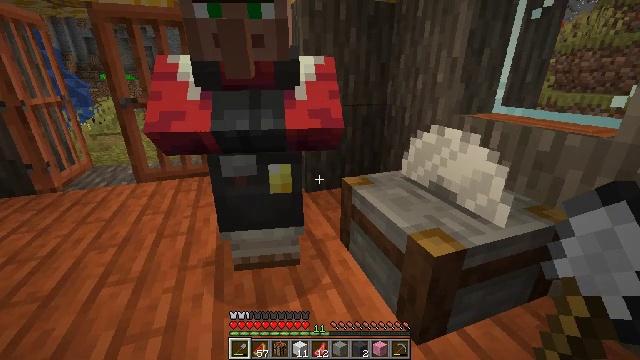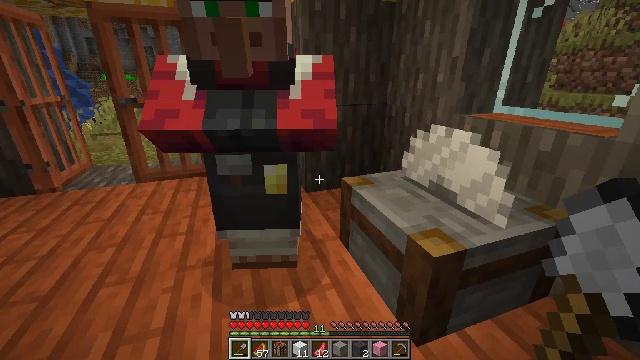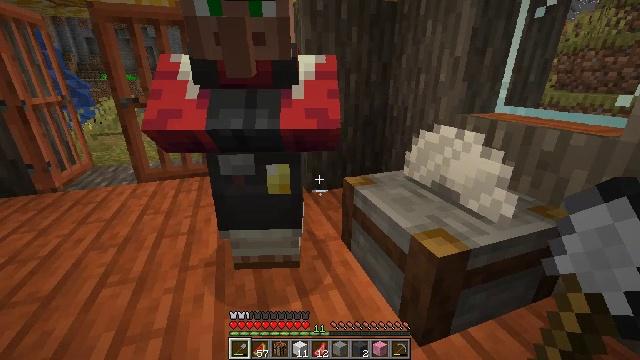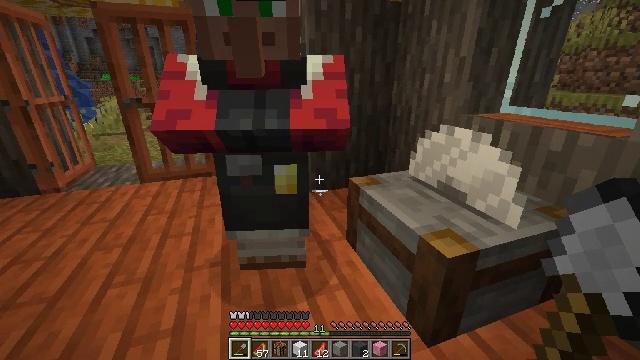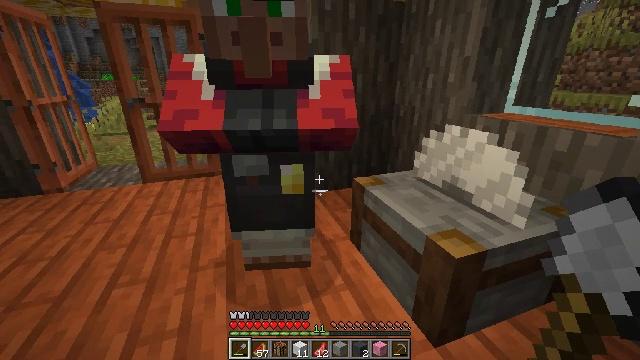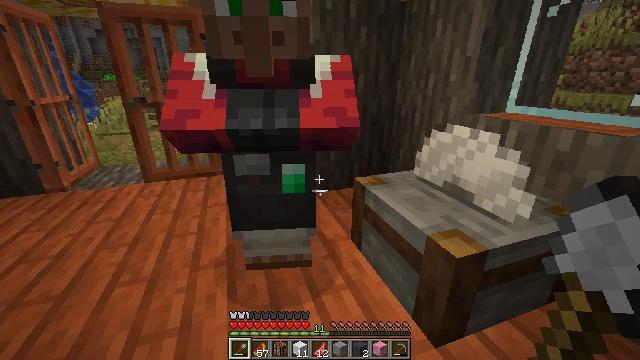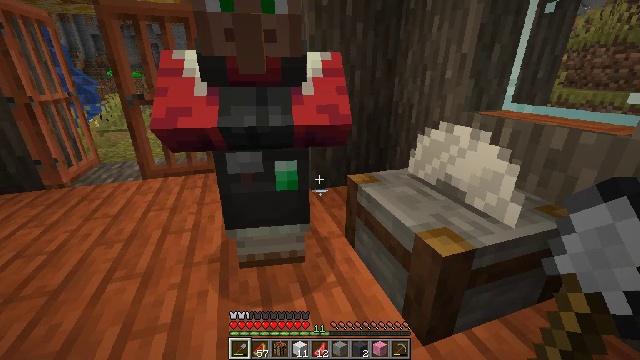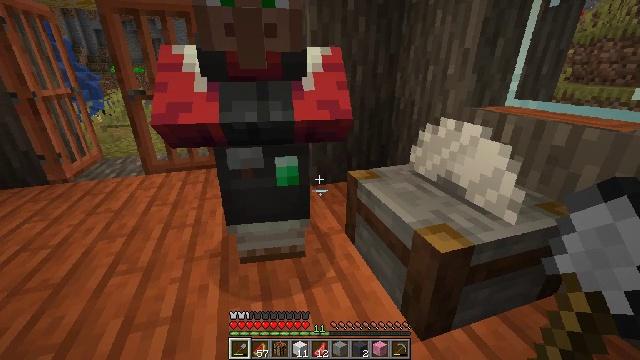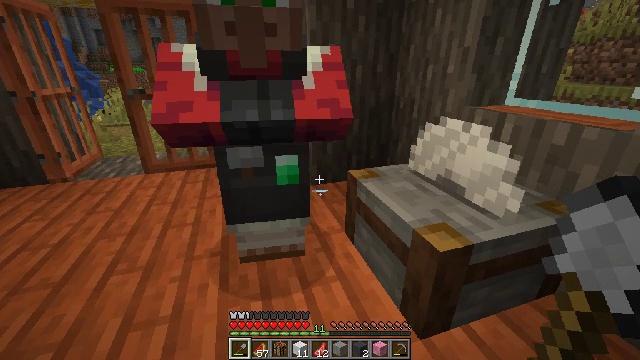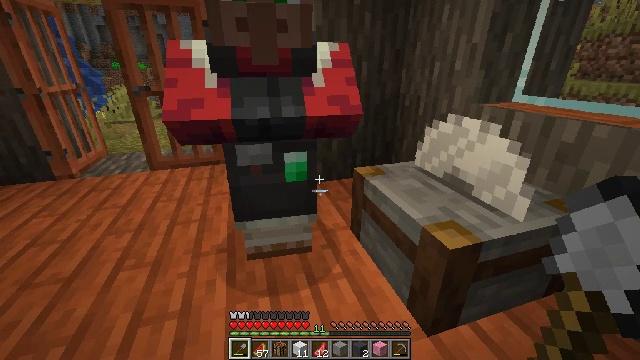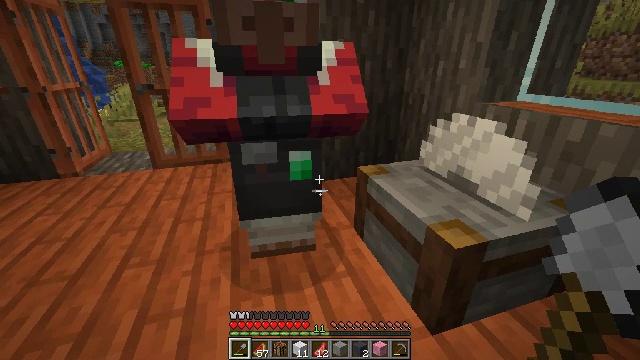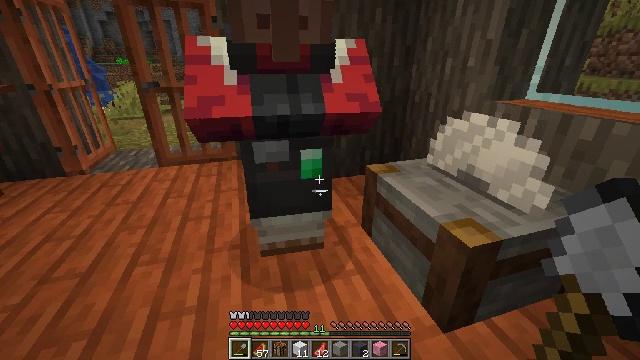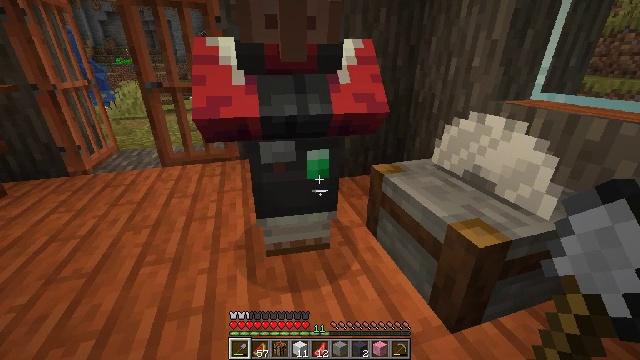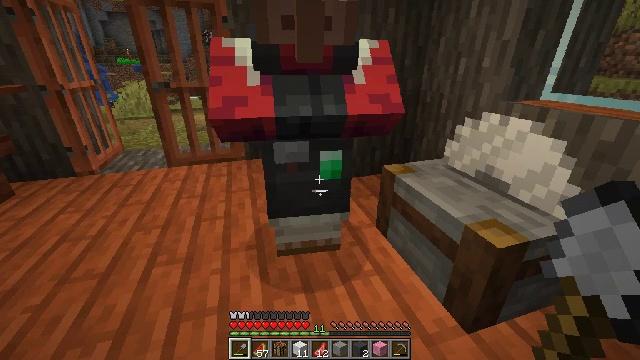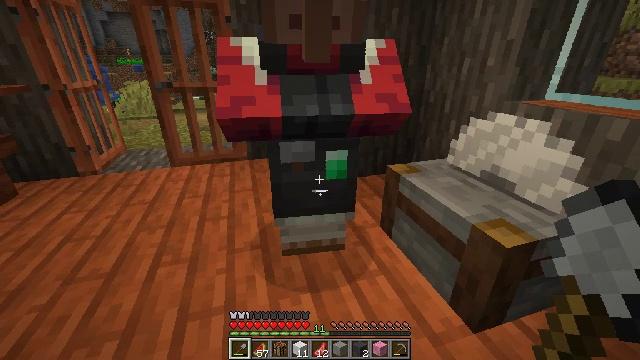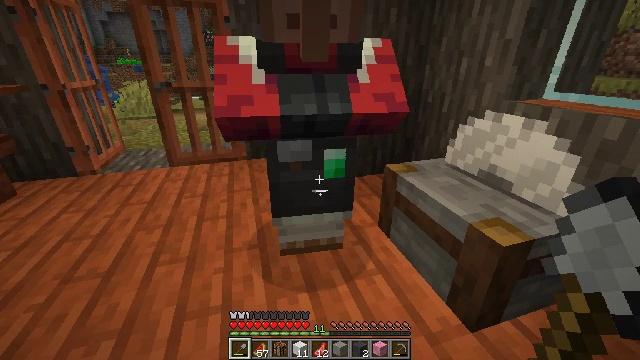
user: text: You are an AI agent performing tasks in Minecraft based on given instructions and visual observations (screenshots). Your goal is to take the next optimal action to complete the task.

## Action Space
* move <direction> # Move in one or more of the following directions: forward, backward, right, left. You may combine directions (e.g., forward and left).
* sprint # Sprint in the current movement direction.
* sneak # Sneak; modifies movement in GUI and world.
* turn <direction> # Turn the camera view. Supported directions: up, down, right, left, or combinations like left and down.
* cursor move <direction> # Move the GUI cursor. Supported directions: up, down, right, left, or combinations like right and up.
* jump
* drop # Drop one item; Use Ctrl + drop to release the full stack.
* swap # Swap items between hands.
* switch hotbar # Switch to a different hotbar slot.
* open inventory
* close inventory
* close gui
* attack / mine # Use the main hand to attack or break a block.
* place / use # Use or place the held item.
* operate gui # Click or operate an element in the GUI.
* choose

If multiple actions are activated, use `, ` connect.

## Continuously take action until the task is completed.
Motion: motion action
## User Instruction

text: Craft red glazed terracotta.
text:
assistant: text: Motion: move left, sneak
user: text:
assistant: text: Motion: move left, sneak
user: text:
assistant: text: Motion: move left, sneak
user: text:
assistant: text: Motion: move right, sneak
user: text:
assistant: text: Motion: move right, sneak
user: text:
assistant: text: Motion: move right, sneak
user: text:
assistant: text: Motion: move right, sneak
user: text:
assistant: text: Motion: move left, sneak
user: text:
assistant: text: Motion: move left, sneak
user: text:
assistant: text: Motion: move left, sneak
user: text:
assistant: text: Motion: move left, sneak
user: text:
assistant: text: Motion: move left, sneak
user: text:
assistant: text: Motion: move left, sneak
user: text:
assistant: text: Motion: move right, sneak
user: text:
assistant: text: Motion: move right, sneak
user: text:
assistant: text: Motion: move right, sneak
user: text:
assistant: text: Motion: sneak
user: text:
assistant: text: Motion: sneak
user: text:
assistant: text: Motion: sneak
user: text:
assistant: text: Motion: no_op
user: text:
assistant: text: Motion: no_op
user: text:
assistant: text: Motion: no_op
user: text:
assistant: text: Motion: no_op
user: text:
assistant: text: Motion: turn left and down
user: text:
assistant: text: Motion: turn left and down
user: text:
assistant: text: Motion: no_op
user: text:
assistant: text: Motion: no_op
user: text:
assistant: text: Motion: turn left and up
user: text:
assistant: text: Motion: turn left and up
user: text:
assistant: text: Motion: turn left and up